Известно, что один из видов самостоятельного разряда в газах — электрическая дуга — имеет падающую вольтамперную характеристику. Иными словами, напряжение между электродами горящей дуги тем меньше, чем больше сила тока: $U_д=a+b/I$. Последовательно с дуговой лампой в цепь источника тока с ЭДС $\mathcal E =200~В$ включили «балластный» резистор сопротивлением $R$, назначение которого - стабилизировать горение лампы (см. рис.).
Пренебрегая внутренним сопротивлением источника и сопротивлением проводов, найдите все значения $R$, при которых дуговая лампа устойчиво горит, выделяя не менее половины всей мощности, затрачиваемой источником. Считайте заданными постоянные значения $a=55~В$ и $b=50~В\cdotА$.
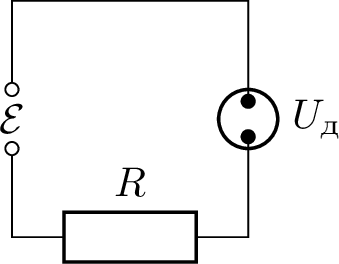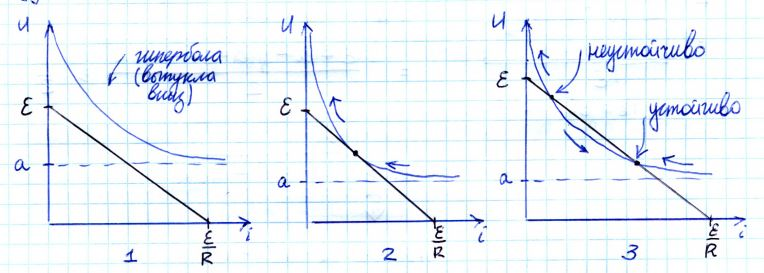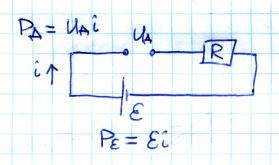
Решение: Нарисуем на графике нагрузочную прямую последовательно соединенных $\mathcal{E}$ и $R$ и ВАХ дуговой лампы. Возможны три случая.  В случае $1$ вообще нет положений равновесия.В случае $2$ положение равновесия одно и неустойчиво: при отклонении влево напряжение на дуге будет больше, чем допускает нагрузочная прямая, следовательно, $i$ будет далее уменьшаться. В случае $3$ есть два положения равновесия. Анализом, как в случае $2$, можно понять, что левое положение не устойчиво, а правое — устойчиво.$$\mathcal{E}-iR=a+\frac{b}{i}.$$$$i^2R+i(a-\mathcal{E})+b=0.$$Для того, чтобы положение равновесия было устойчивым, должно выполнятся следующее условие:$$D=(a-\mathcal{E})^2-4bR > 0.$$$$R < \frac{(\mathcal{E}-a)^2}{4b}=105.125~Ом.$$При больших $R$ либо одно неустойчивое положение равновесия, либо их нет вообще.Для устойчивого положения равновесия (выбираем больший корень):$$i=\frac{\mathcal{E}-a+\sqrt{(a-\mathcal{E})^2-4bR}}{2R}.$$Чтобы выделялось не менее $1/2$ всей мощности источника на лампе, необходимо, чтобы $U_{Д} \ge \frac{\mathcal{E}}{2}$.  $$U_{Д}=\mathcal{E}-iR=\frac{\mathcal{E}+a-\sqrt{(a-\mathcal{E})^2-4bR}}{2} \ge \frac{\mathcal{E}}{2}$$$$a \ge \sqrt{(a-\mathcal{E})^2-4bR}.$$$$4bR \ge (V-a)^2-a^2.$$$$R \ge \frac{(\mathcal{E}-a)^2-a^2}{4b}=90~Ом.$$
Ответ: $$\frac{\mathcal{E}(\mathcal{E} - 2a)}{4b}\le R \le \frac{(\mathcal{E} - a)^2}{4b},\\ \text{ или } \\90~Ом \le R \le 105.1~Ом. $$
Темы:
T, Электричество, Цепи, Нелинейный элемент, Всероссийские, Мощность